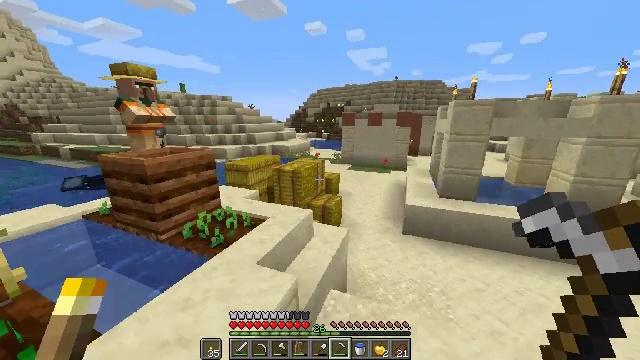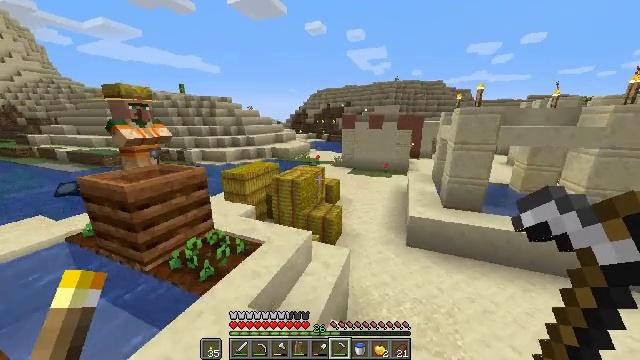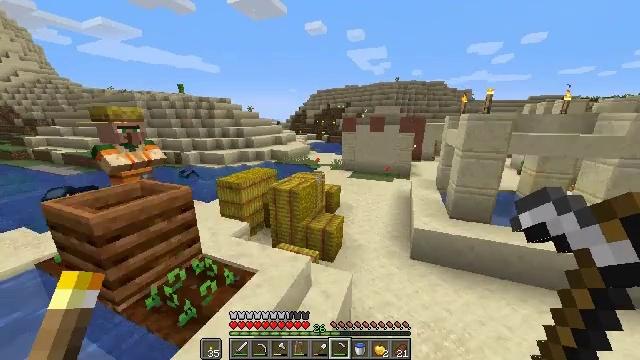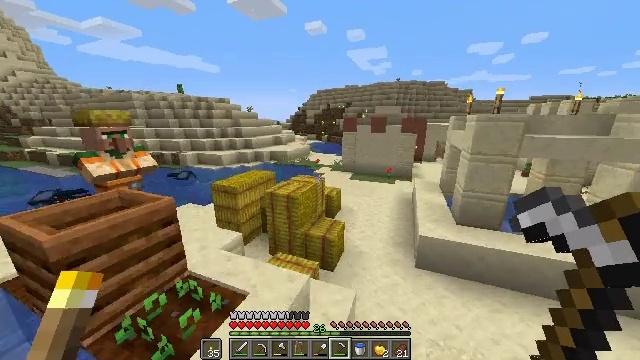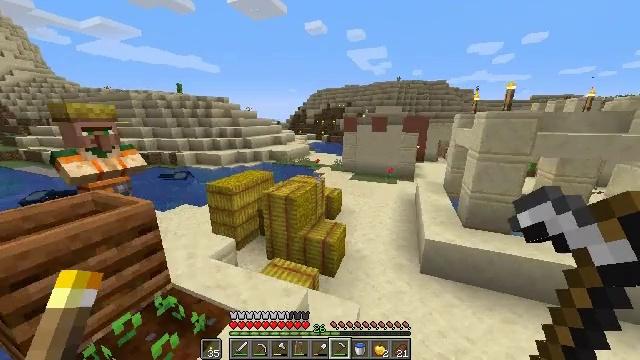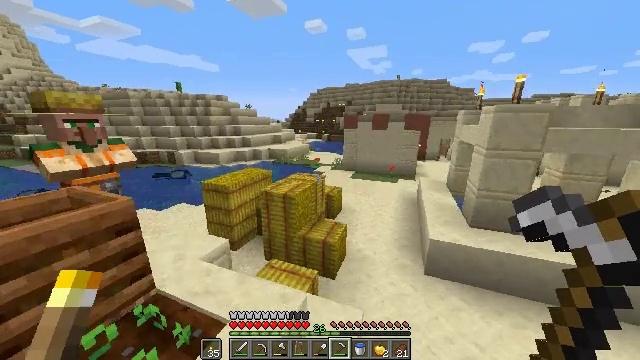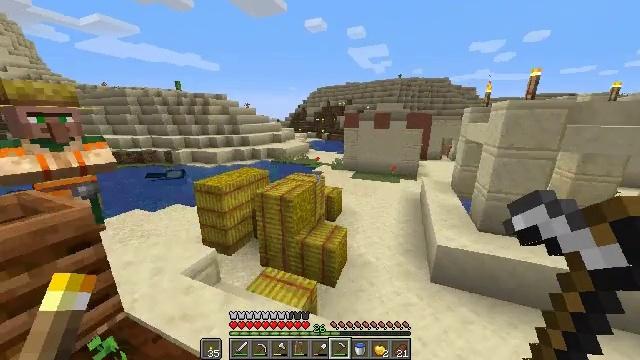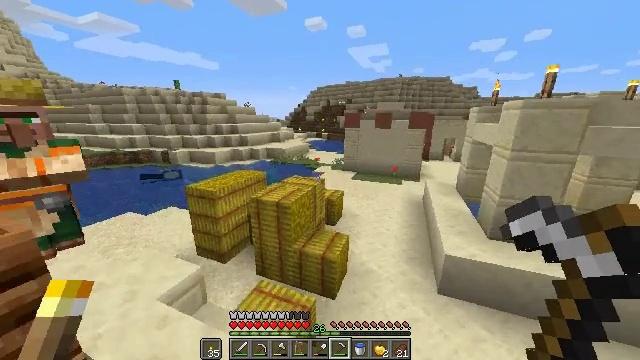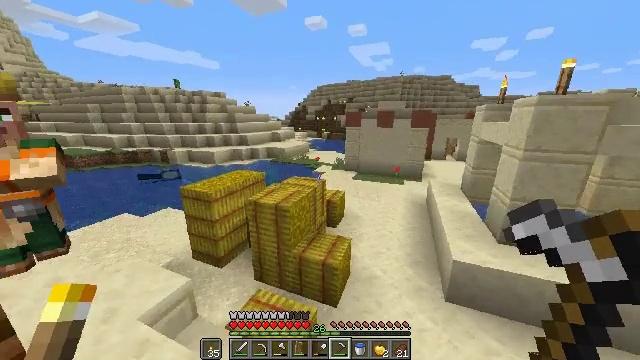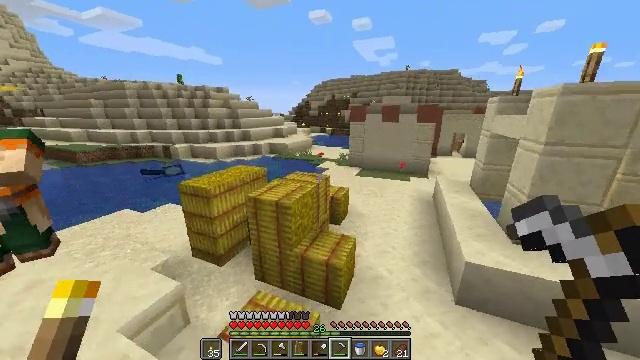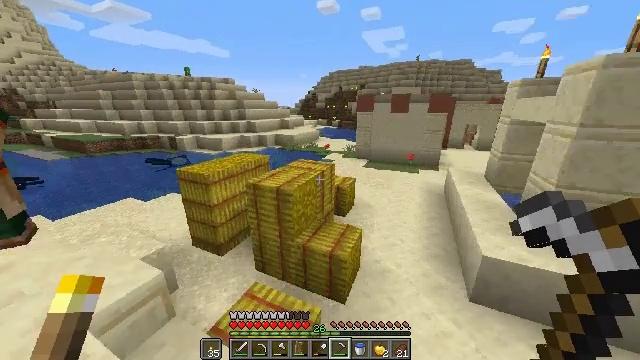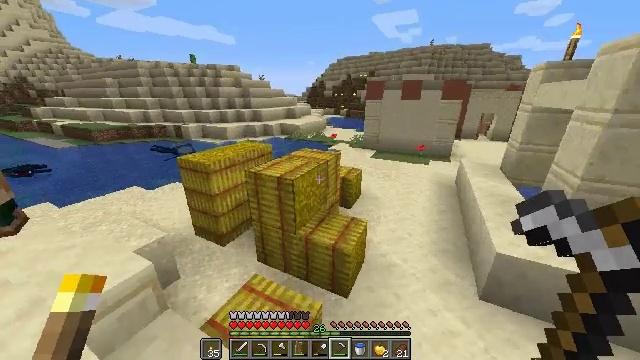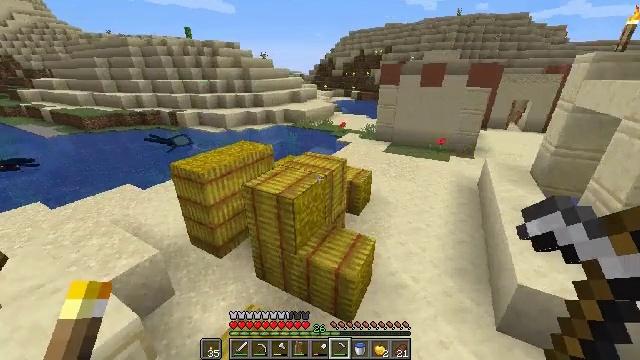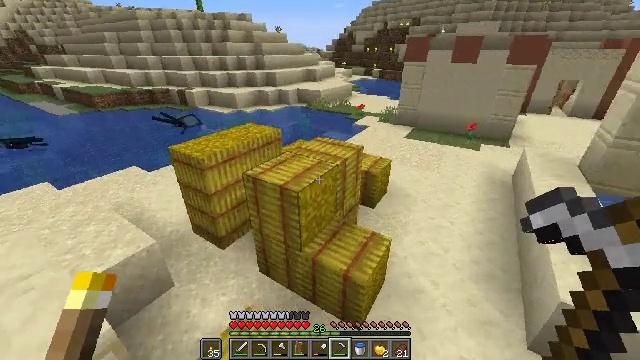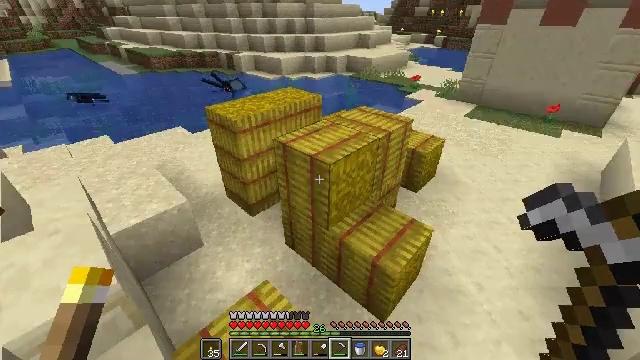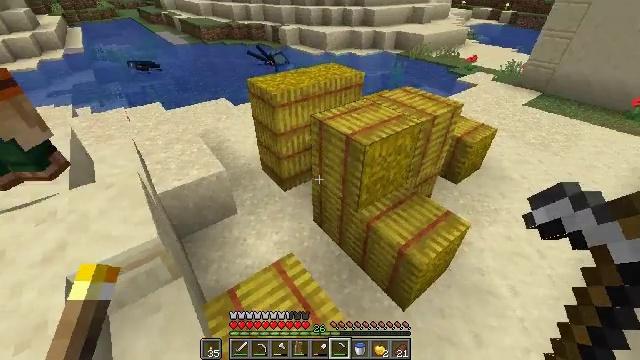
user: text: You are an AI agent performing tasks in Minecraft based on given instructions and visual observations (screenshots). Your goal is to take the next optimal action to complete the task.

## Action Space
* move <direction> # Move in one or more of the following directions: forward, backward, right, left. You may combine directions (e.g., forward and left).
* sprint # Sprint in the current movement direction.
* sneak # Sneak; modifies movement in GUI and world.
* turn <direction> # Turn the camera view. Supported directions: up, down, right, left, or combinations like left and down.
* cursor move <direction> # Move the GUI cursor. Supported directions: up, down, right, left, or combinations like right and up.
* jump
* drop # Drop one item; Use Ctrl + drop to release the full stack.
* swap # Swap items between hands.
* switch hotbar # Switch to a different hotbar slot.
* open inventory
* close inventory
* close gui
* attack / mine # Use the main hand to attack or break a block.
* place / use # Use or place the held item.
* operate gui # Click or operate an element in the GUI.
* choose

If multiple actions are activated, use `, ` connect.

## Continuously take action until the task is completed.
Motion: motion action
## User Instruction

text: Collect a hay block for crafting.
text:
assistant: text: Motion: move forward, sprint, jump
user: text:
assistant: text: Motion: move forward, sprint
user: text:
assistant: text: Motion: move forward, sprint
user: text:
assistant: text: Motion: move forward, sprint
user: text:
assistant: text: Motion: move forward, sprint
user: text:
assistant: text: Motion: move forward, sprint
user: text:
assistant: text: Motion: move forward
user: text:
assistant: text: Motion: move forward
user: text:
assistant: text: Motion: move forward, turn down
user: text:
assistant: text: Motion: move forward, turn left and down
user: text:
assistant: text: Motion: move forward, turn left and down
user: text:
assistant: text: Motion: move forward, turn left and down
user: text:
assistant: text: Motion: move forward, turn left and down
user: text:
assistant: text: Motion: move forward, turn left and down
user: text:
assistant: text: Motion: turn left and down, attack / mine
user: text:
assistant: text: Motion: turn left and down, attack / mine
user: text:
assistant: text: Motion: turn left and down, attack / mine
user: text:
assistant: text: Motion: turn left and down, attack / mine
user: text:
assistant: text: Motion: turn left and down, attack / mine
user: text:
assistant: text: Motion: attack / mine
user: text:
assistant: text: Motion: attack / mine
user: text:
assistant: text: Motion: turn left and down, attack / mine
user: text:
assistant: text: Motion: turn left and down, attack / mine
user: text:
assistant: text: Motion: turn left, attack / mine
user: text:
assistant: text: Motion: turn left, attack / mine
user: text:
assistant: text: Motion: attack / mine
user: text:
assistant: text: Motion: attack / mine
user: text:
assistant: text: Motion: turn right and up, attack / mine
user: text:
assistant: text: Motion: turn right and up, attack / mine
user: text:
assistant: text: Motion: turn right and up, attack / mine